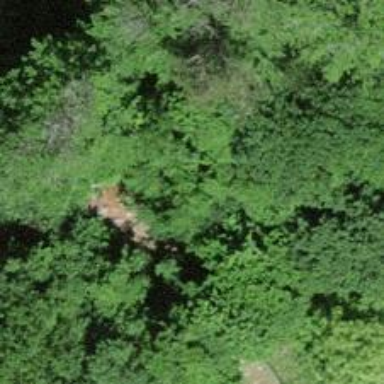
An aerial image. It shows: Unpaved path.